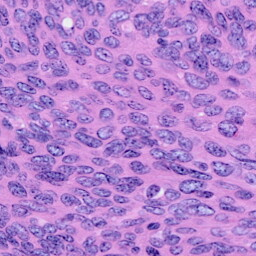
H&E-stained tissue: Cervix